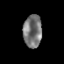
Tissue: prostate
Cell type: Epithelial cells
Senescence score: 0.1736
Nuclear area (px): 601
Mean DAPI intensity: 117.386